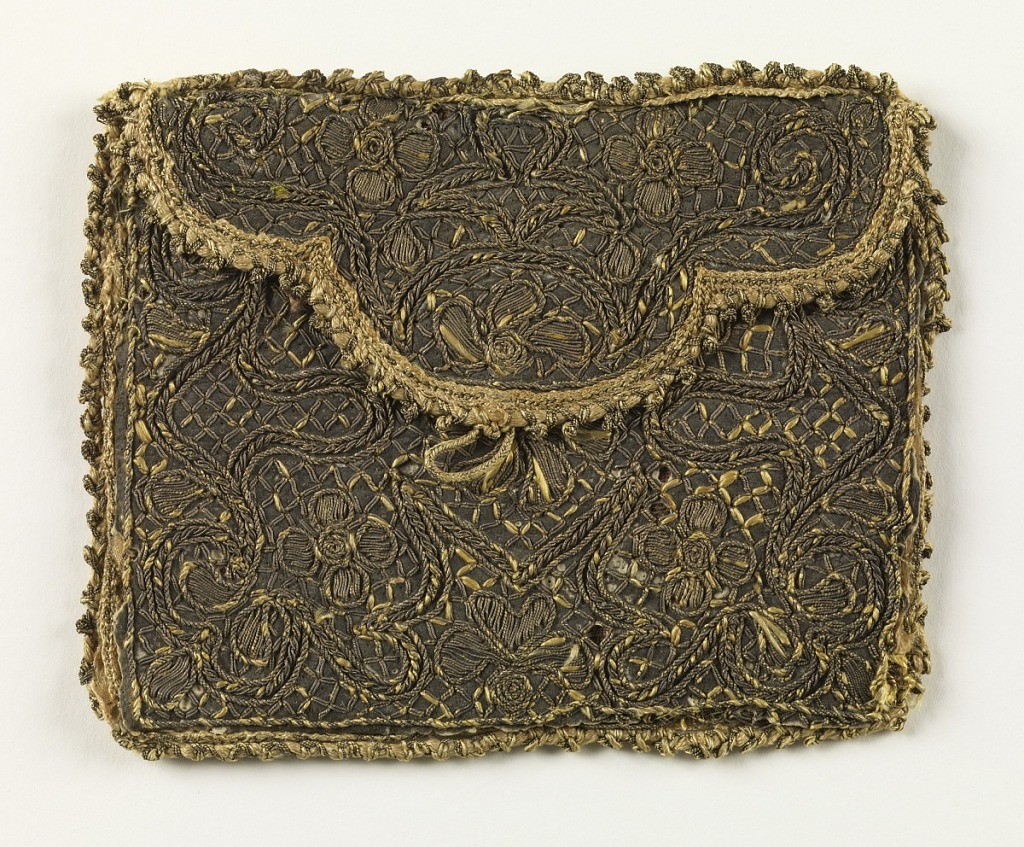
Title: Purse
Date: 18th century
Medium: silk, wool, metallic thread Technique: embroidered
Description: Small case covered with embroidery in an allover design of four-petal flowers in compartments and against trellis. Picot edging.